Question: I've been trying to solve this all day, I upgraded my mainWindow.xib to the 4 inch iPhone 5 version, and all of my ActionSheets behave normal on the 4 inch simulator. However, if I cancel composing an E-Mail in portrait mode on 3.5 inch devices, the action sheet is not completely revealed (the Cancel button is hidden).
I appreciate any help offered.
Here is a screenshot of the issue in portrait:

Here is the code I'm using to display the action sheet and counter-act for the 3.5 inch screen sizes due to my mainWindow.xib being a 4 inch version now:
'''
sheet = [[UIActionSheet alloc] initWithTitle:nil
delegate:self
cancelButtonTitle:@"Cancel"
destructiveButtonTitle:nil
otherButtonTitles:@"Share via iMessage/SMS", @"Share via E-Mail", @"Review App", nil];
// This code is for the iPhone 5 portrait & landscape, 3.5" landscape, and iPad
if ([[UIScreen mainScreen] applicationFrame].size.height == 548 | orientation == UIInterfaceOrientationLandscapeLeft | orientation == UIInterfaceOrientationLandscapeRight | UI_USER_INTERFACE_IDIOM() == UIUserInterfaceIdiomPad)
{
[sheet showInView:self.parentViewController.view];
}
// This code is for 3.5" portrait
else
{
[sheet showInView:self.parentViewController.view];
[sheet setFrame:CGRectMake(0, 220, 320, 320)];
}
'''
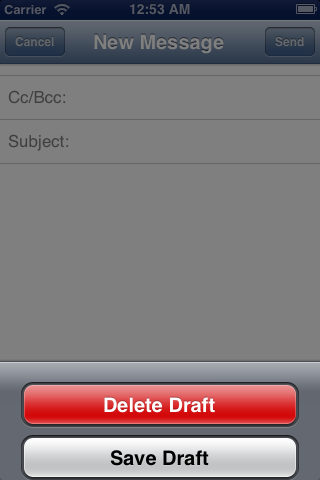
Answer: Found the solution; I had to change my mainWindow.xib size to None, and in my app delegate add this line:
'''
self.window.frame = CGRectMake(0, 0, [[UIScreen mainScreen]bounds].size.width, [[UIScreen mainScreen]bounds].size.height);
'''